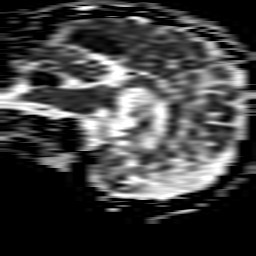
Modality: ADC
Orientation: sagittal
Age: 56
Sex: female
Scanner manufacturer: philips
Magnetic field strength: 1.5 T
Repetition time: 3.639 s
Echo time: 0.09255 s